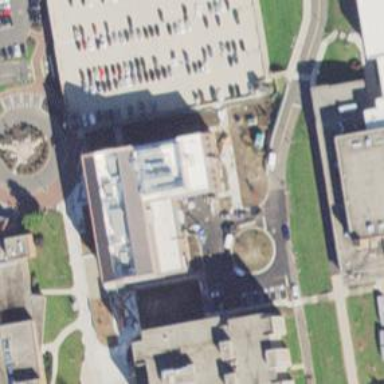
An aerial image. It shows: University building.